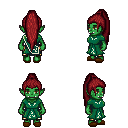
a pixel art fantasy rpg character, female body template, orc, green skin, sash dress, gold greaves, brunette extra-long topknot hairstyle, brown slippers, four views (front, back, left, right), 2x2 character sprite sheet, small pixel art, hard edges, no anti-aliasing